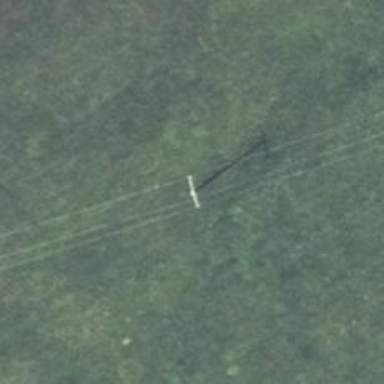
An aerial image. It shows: Minor power line.